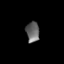
Tissue: lung
Cell type: Epithelial cells
Senescence score: 0.2027
Nuclear area (px): 264
Mean DAPI intensity: 103.295